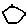
Label: hexagon